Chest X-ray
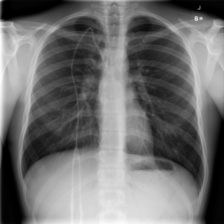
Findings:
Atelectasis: negative
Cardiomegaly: negative
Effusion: negative
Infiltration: negative
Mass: negative
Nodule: negative
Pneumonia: negative
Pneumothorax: negative
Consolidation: negative
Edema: negative
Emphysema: negative
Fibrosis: negative
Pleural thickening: negative
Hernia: negative